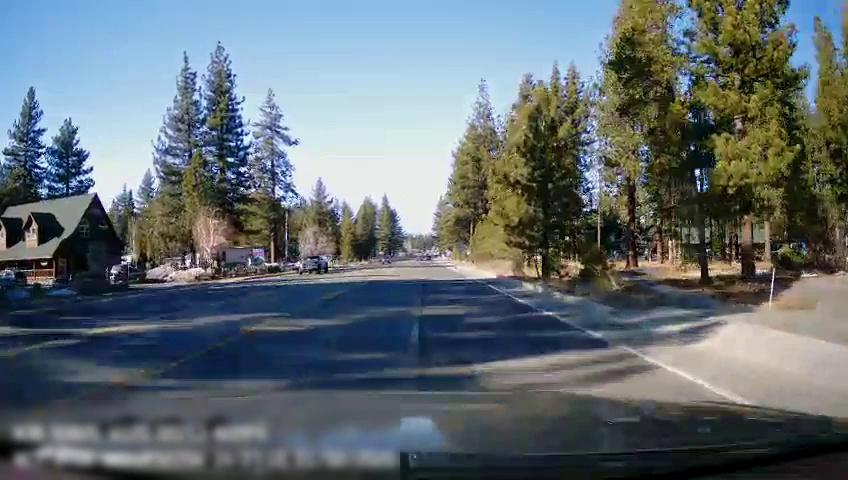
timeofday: Day
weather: Sunny
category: Drivable Space
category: Vehicles | SUV
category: Lanes | Opposite Lane
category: Lanes | Current Lane
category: Lanes | Current Lane
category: Lanes | Current Lane